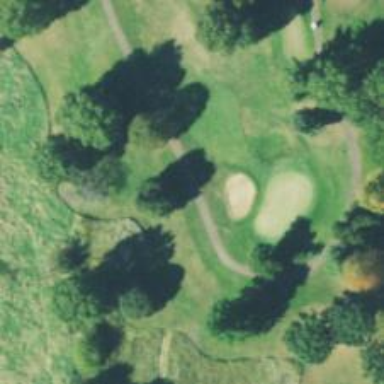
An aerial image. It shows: Path used for both walking and golf.